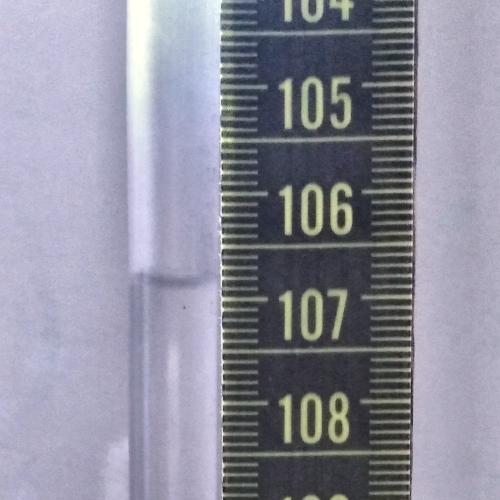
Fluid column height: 106.9 cm